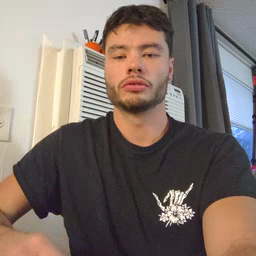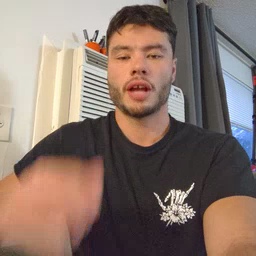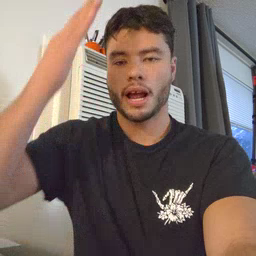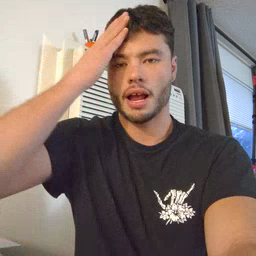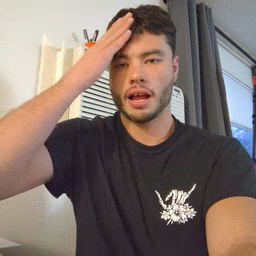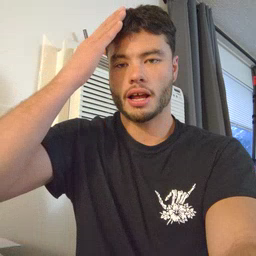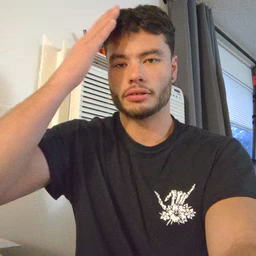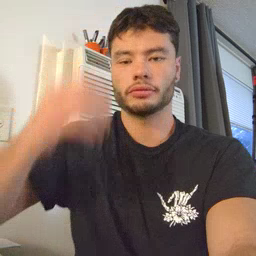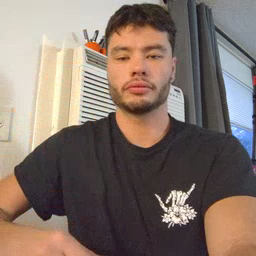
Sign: hat